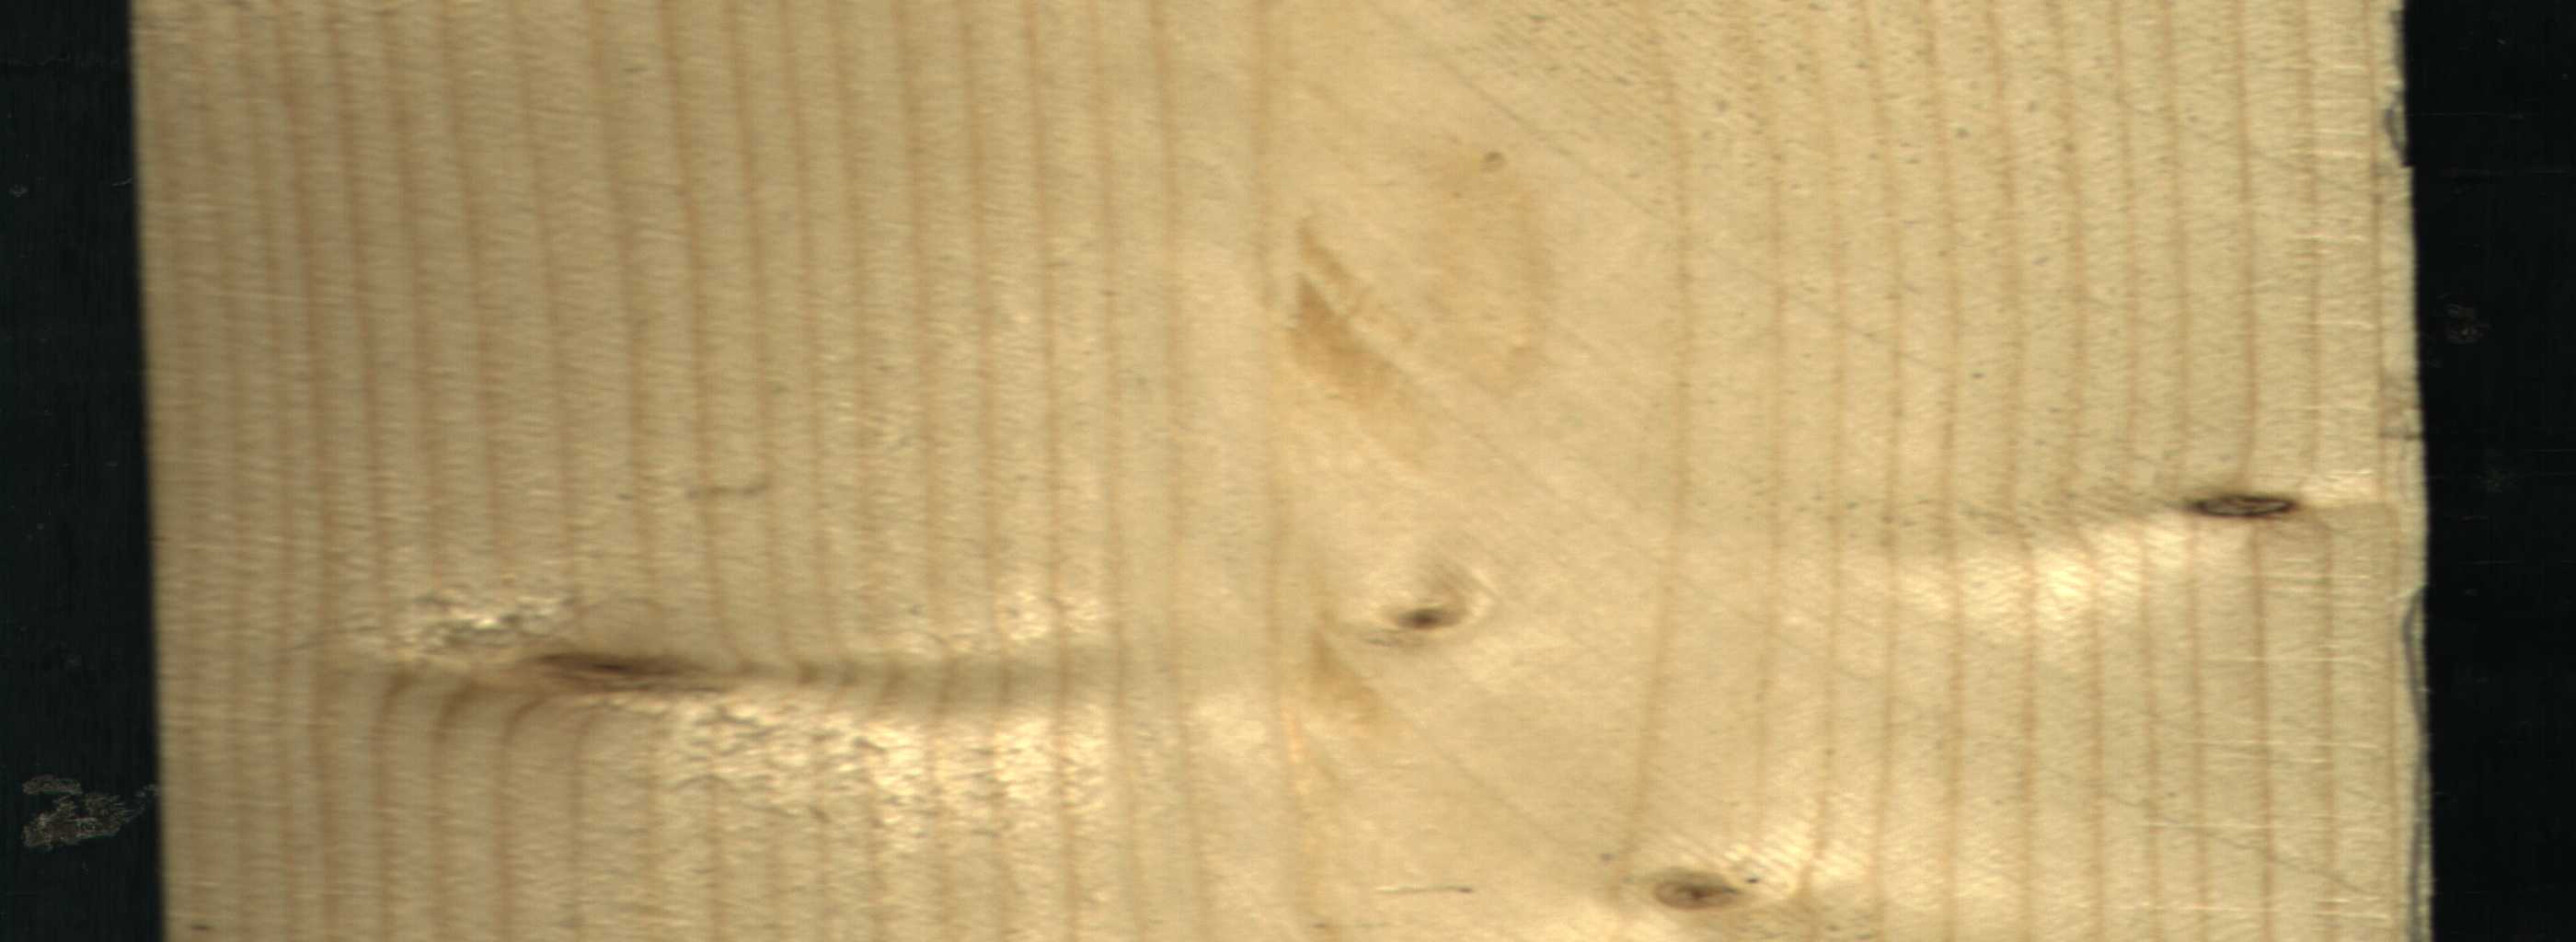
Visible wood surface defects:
Dead_Knot
Live_Knot
Live_Knot
Live_Knot
Live_Knot
Live_Knot